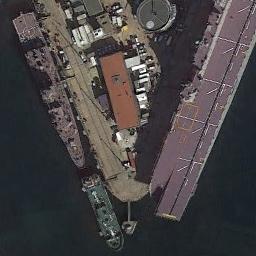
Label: ship